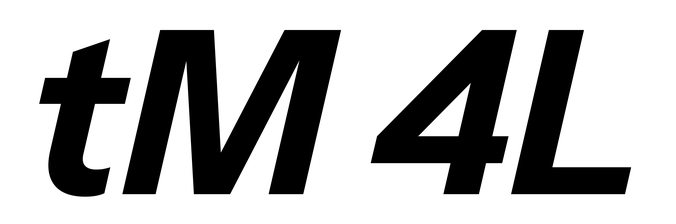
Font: InstrumentSans-Italic_Bold_Italic